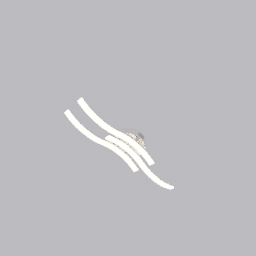
Label: lighting